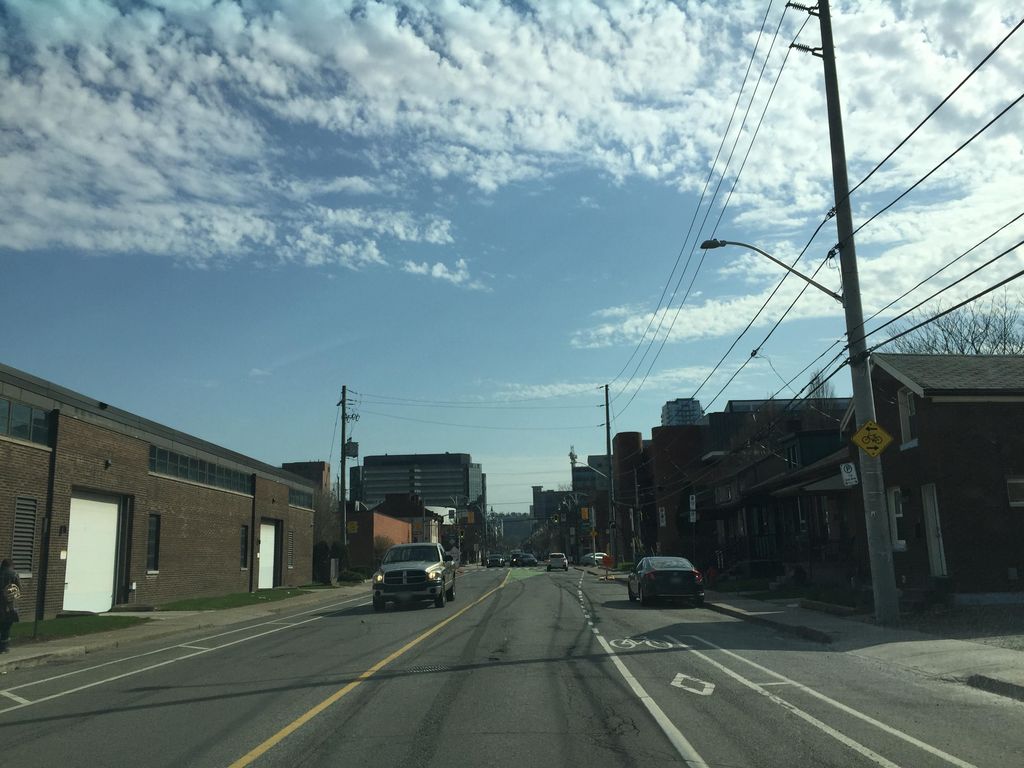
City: hamilton